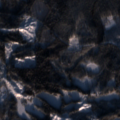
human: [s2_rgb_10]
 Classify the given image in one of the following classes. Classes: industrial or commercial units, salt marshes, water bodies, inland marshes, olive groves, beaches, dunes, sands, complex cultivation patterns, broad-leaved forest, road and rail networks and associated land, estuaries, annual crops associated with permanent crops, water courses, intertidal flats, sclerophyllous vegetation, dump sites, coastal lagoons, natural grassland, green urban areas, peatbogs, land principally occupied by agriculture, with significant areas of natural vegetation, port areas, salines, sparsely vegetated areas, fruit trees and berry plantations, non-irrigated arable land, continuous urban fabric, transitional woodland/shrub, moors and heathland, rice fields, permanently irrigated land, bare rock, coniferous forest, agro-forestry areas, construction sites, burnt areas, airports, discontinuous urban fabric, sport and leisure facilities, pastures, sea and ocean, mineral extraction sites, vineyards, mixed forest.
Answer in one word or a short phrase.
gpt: broad-leaved forest, coniferous forest, mixed forest, transitional woodland/shrub